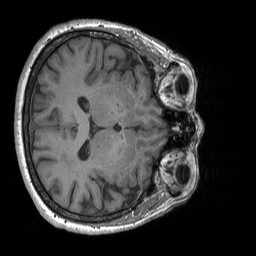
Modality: T1w
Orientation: axial
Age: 73
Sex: female
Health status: healthy
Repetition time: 1.9 s
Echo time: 0.00252 s